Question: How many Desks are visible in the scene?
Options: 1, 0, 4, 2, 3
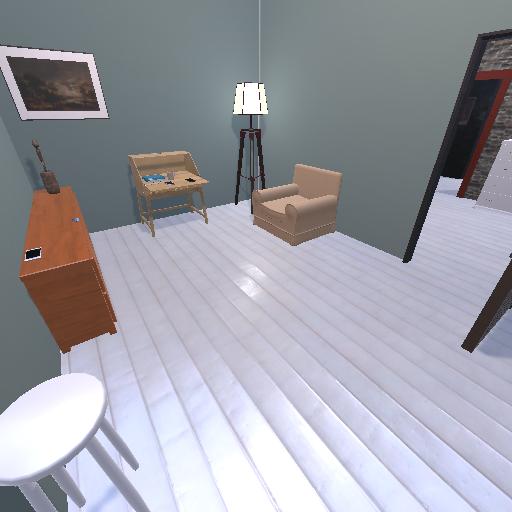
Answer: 1